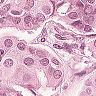
Metastatic tissue present: yes